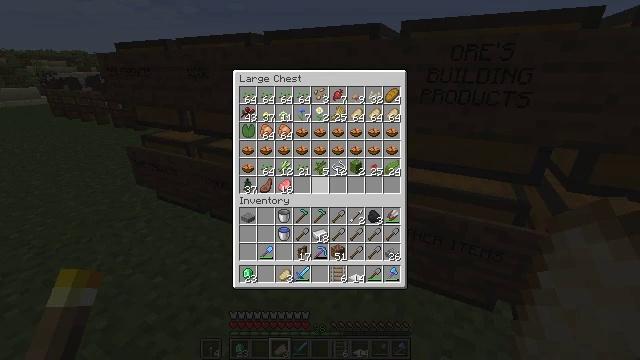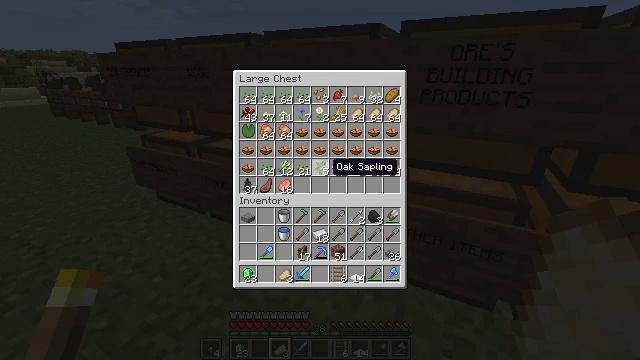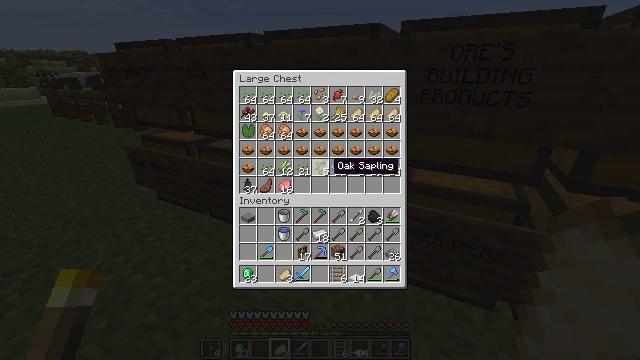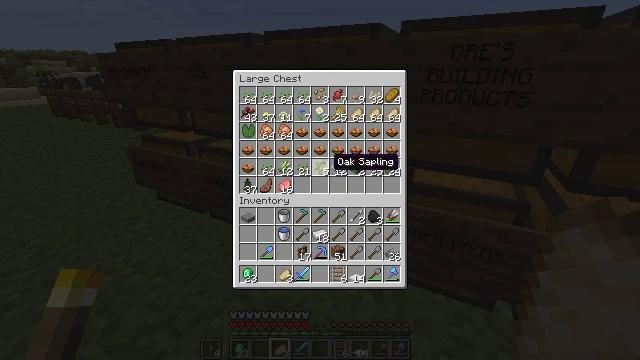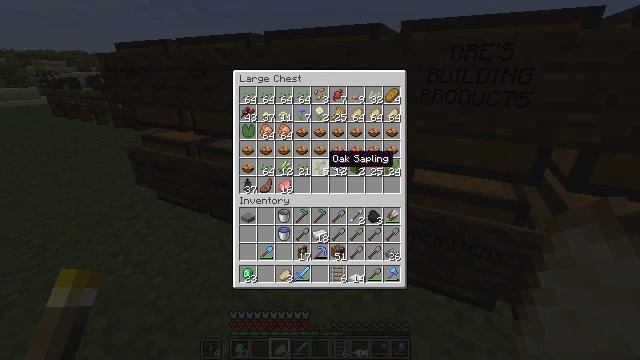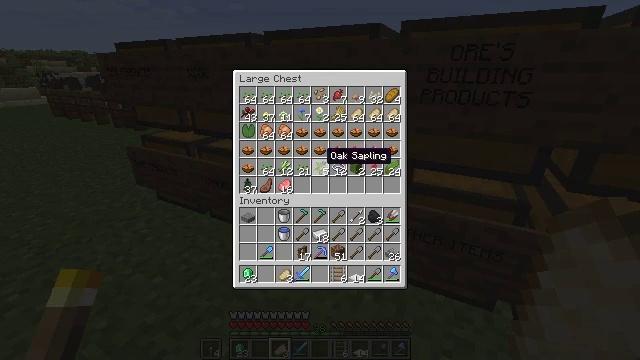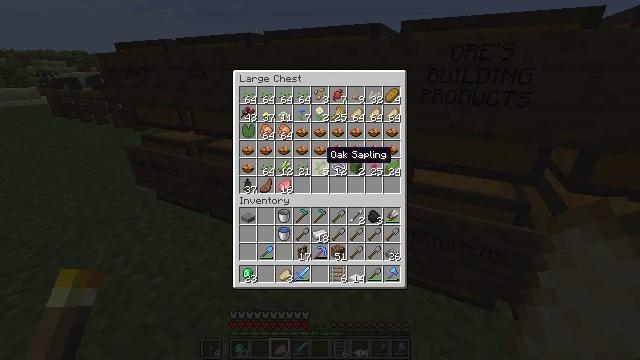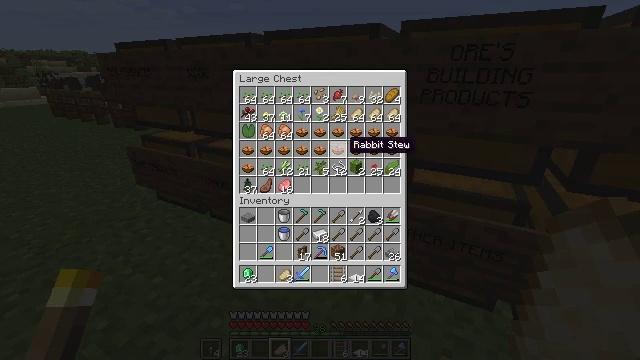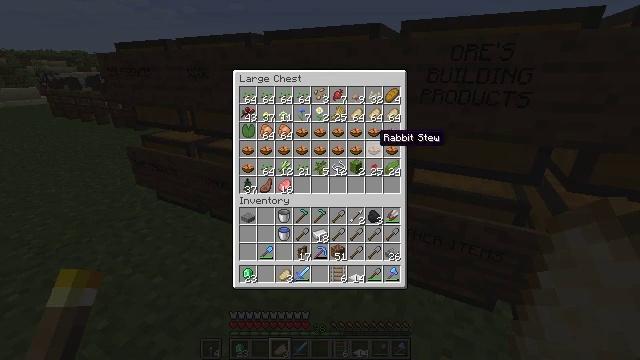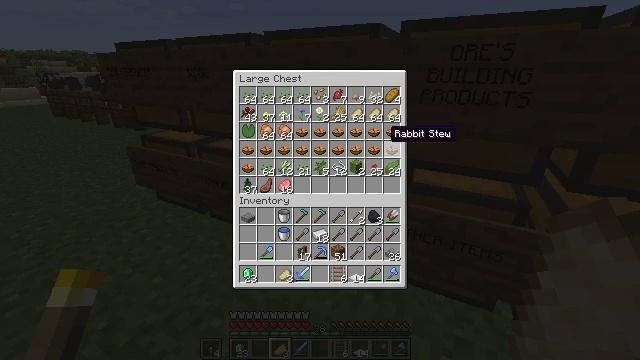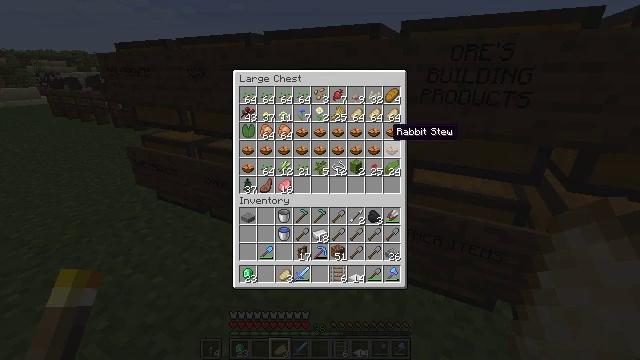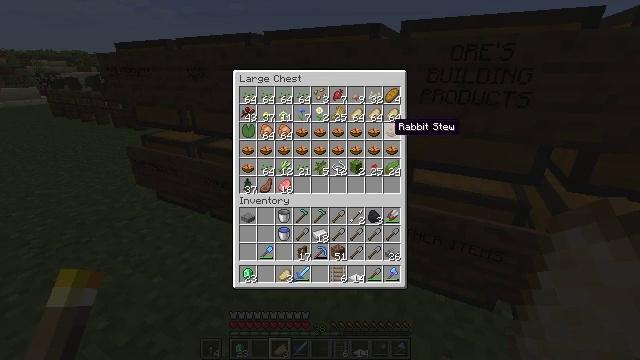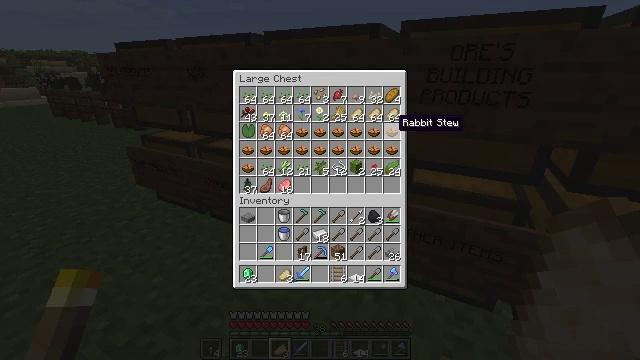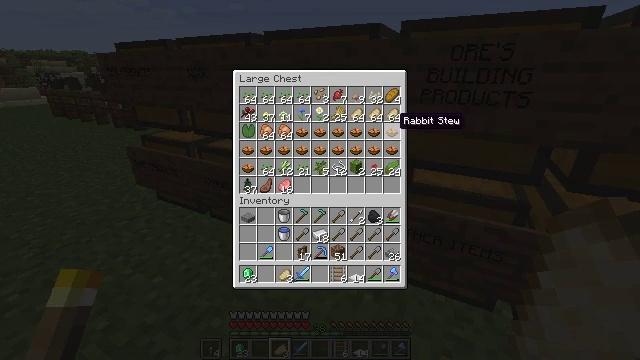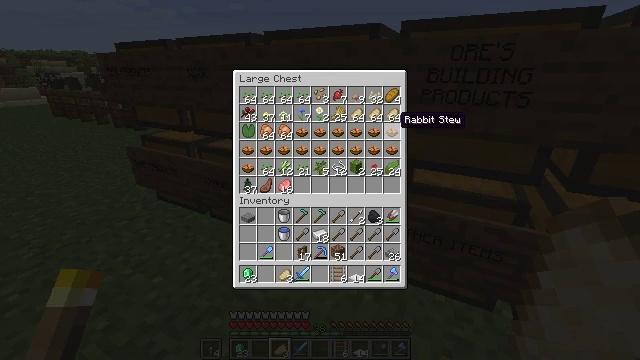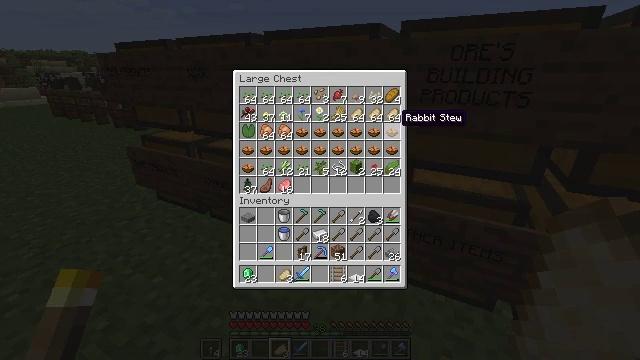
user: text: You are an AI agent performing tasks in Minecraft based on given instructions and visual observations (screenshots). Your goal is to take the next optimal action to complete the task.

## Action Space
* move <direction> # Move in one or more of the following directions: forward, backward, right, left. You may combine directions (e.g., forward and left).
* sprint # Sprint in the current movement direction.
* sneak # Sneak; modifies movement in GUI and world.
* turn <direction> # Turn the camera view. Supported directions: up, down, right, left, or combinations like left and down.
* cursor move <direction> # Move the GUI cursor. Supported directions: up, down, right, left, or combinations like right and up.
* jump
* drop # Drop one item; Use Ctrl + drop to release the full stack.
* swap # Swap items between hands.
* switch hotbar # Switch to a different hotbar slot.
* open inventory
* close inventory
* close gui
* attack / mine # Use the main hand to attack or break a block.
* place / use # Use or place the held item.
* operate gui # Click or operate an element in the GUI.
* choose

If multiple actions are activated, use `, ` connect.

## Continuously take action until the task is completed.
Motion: motion action
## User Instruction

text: Break the blast furnace block.
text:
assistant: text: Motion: no_op
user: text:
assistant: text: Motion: no_op
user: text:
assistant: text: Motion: no_op
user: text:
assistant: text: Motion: sneak
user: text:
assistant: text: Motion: sneak
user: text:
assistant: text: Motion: sneak
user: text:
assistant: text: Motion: sneak, cursor move right and up
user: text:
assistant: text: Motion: sneak, cursor move right and up
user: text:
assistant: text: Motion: sneak, cursor move right
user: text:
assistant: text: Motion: sneak
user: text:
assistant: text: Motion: sneak
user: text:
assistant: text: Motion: sneak
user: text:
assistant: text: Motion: sneak
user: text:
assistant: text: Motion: sneak
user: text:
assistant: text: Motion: sneak
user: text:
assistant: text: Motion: sneak
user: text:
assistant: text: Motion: sneak
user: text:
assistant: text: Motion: sneak
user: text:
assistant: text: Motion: sneak
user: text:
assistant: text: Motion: sneak
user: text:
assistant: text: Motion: sneak
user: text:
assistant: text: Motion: sneak
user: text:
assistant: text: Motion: sneak
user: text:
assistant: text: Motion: sneak
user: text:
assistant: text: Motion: sneak
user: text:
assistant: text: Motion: sneak, operate gui
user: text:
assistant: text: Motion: sneak, operate gui
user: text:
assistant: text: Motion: sneak
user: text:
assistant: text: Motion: sneak
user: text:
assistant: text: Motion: sneak